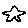
Label: star